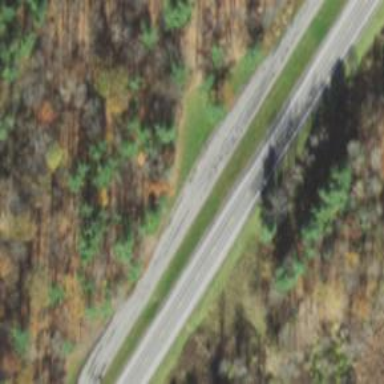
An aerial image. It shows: Rest area along the road.